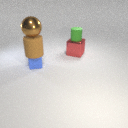
large brown rubber cylinder above small blue rubber cube